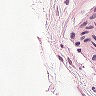
Metastatic tissue present: no